Question: I have created a connector using import.io windows application.
I am able to successfully test my connector using example queries. I want to extract data returned from this connector into dataset. I am stuck at "Test your connector" option.
Here is the screenshot:

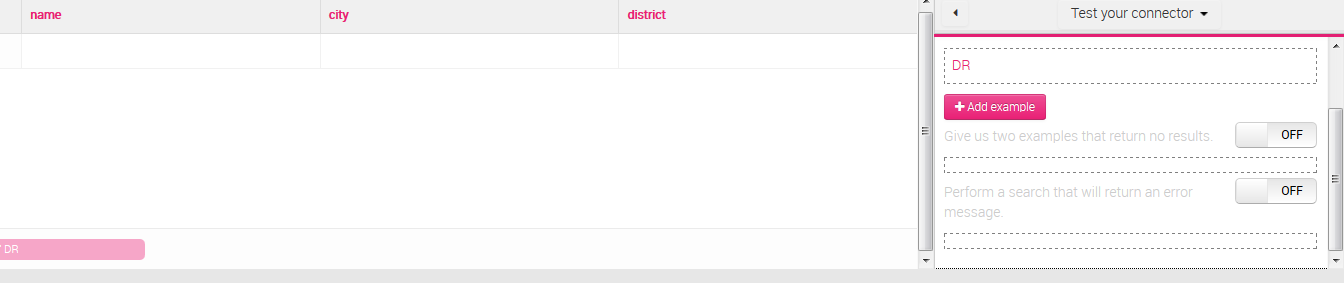
Answer: The import.io Connector tool requires multiple queries to ensure it captures the right template. This increases the accuracy of collecting the right dataset.
It has taken me up to 5 queries before seeing "I'm done creating tests."